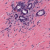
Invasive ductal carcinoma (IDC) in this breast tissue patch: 1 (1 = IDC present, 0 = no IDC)